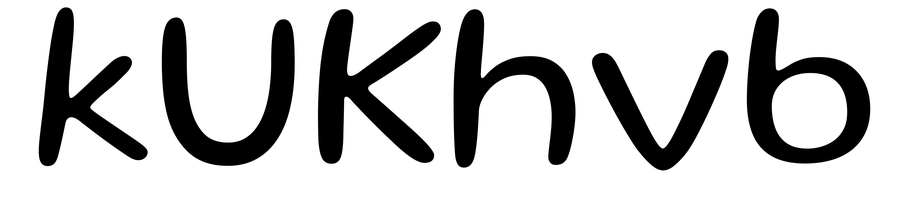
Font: Gluten_Light